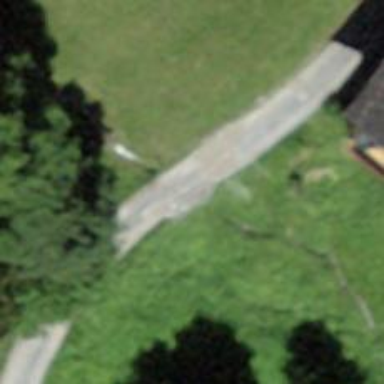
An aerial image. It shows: Culvert tunnel.